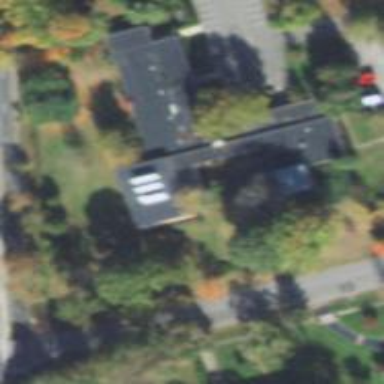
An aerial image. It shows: School.